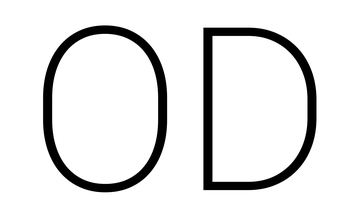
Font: Roboto_ExtraLight